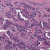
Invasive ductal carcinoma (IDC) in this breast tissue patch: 1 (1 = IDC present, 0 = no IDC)